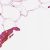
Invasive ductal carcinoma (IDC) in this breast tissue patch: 0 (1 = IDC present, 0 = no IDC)